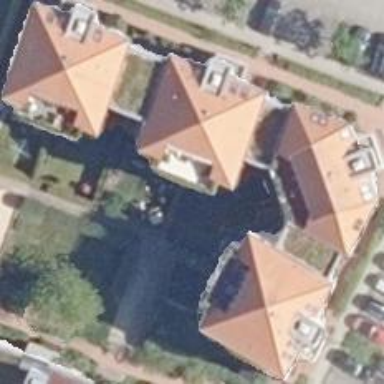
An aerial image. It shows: Hipped roof apartment building.